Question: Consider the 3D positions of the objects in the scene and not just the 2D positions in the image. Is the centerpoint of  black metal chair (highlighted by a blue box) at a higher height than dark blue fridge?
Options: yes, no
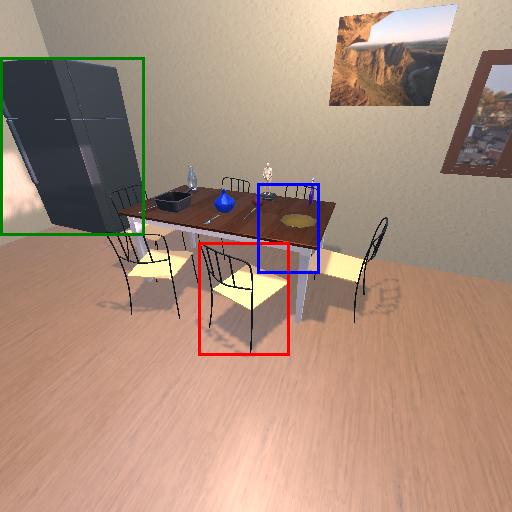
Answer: yes